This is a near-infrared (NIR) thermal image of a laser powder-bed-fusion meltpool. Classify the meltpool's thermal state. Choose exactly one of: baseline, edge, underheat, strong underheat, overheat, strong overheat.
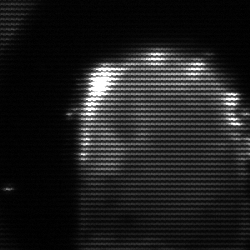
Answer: baseline